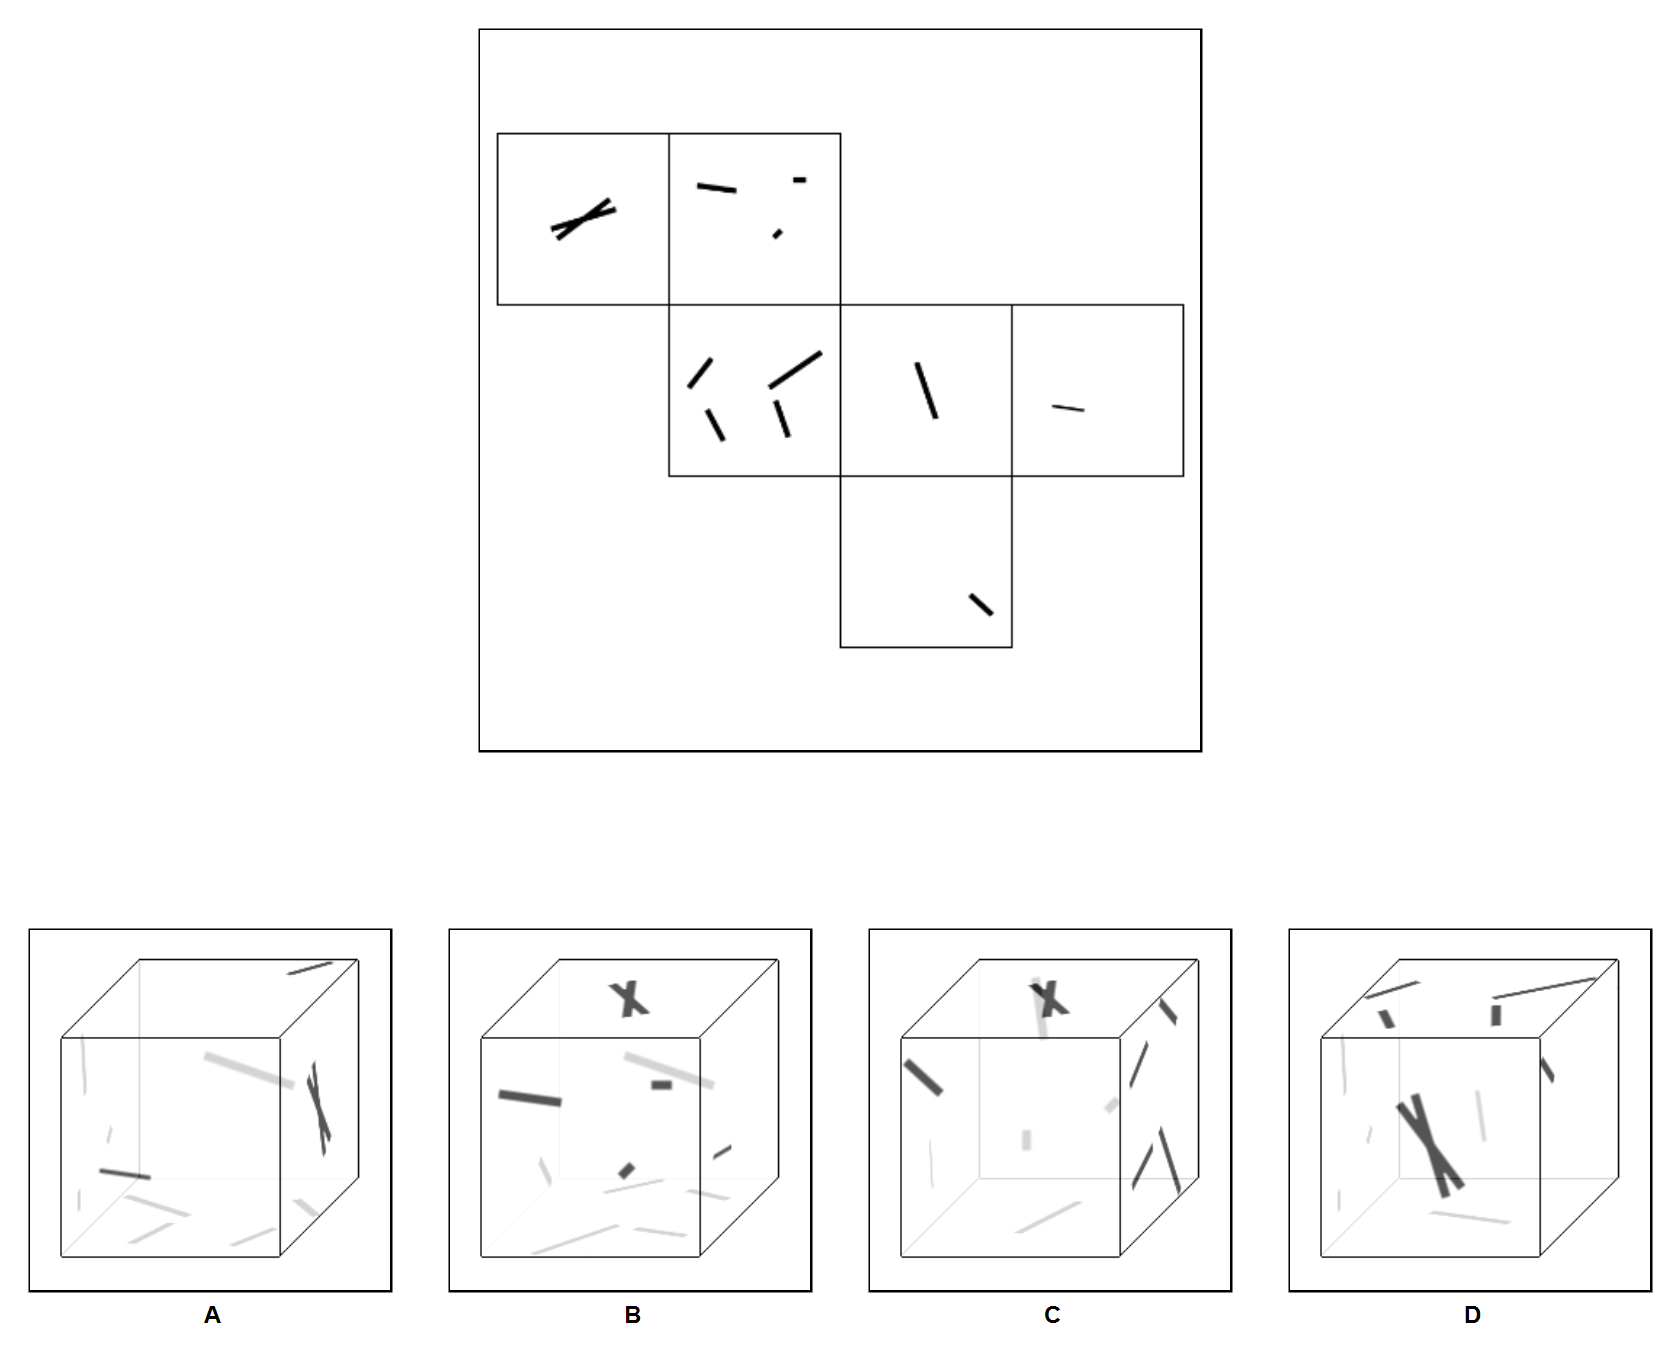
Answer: C